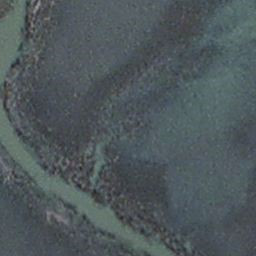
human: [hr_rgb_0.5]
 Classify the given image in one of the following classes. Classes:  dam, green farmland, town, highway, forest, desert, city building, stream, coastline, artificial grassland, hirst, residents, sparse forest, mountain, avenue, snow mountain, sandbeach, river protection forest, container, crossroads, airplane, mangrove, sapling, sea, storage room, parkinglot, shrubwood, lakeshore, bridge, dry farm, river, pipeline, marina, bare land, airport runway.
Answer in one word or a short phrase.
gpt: stream